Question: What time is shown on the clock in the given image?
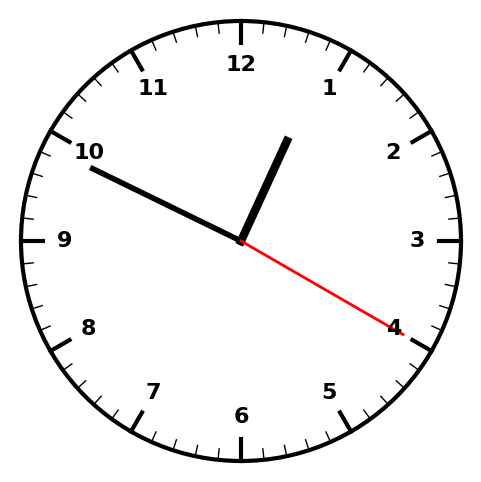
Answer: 12:49:20